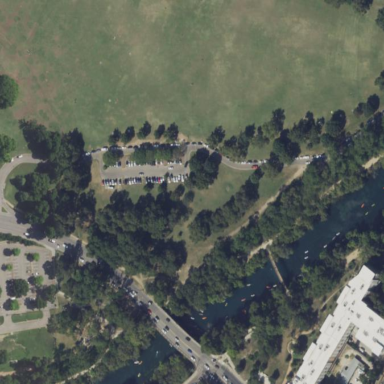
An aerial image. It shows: Picnic site popular for tourists.